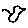
Label: bird